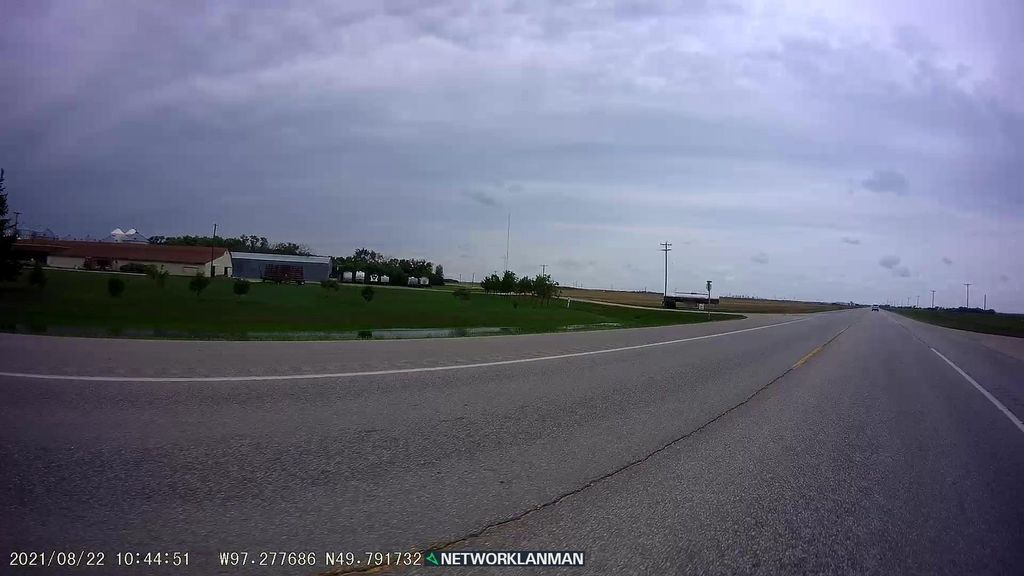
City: winnipeg